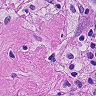
Metastatic tissue present: yes